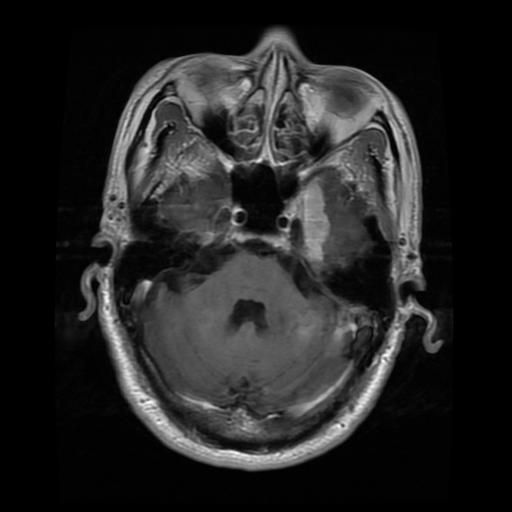
Label: meningioma